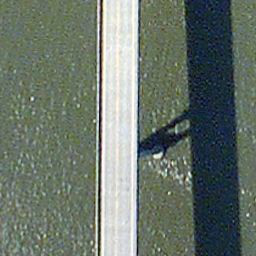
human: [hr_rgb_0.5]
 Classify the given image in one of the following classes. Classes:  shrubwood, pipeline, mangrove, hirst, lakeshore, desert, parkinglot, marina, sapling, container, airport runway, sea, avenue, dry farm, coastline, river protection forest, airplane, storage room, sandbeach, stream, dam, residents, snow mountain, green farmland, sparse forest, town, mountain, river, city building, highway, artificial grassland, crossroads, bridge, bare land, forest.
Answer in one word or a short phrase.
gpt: bridge